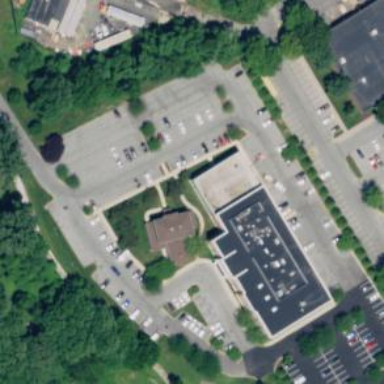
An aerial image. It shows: Road serving as parking aisle.